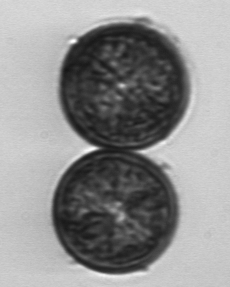
Label: Coscinodiscus